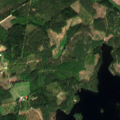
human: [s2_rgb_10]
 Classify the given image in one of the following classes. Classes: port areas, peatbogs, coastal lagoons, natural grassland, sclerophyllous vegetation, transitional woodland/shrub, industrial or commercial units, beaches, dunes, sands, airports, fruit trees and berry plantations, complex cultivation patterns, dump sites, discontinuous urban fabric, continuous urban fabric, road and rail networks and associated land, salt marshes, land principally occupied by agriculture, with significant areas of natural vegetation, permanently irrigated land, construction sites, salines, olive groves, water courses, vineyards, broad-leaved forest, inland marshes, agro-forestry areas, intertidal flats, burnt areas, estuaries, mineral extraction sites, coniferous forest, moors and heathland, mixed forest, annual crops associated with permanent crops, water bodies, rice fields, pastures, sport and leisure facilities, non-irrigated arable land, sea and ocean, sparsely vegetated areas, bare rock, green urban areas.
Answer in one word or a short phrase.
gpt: land principally occupied by agriculture, with significant areas of natural vegetation, coniferous forest, water bodies